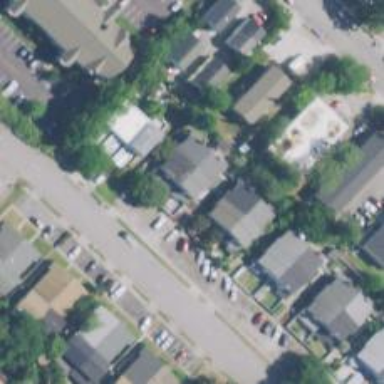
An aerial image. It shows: Charming neighbourhood.